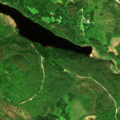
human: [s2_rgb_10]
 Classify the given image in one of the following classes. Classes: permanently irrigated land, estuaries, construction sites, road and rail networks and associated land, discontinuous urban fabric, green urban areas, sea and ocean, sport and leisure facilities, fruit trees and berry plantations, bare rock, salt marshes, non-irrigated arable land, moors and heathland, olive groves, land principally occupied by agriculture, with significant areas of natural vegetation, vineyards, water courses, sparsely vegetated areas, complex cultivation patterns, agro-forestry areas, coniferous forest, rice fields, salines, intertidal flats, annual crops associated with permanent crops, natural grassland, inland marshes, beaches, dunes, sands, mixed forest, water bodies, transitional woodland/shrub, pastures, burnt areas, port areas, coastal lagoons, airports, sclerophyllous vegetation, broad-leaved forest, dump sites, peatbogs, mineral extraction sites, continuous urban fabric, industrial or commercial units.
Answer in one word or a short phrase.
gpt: coniferous forest, mixed forest, water bodies